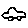
Label: car